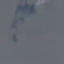
Label: SeaLake